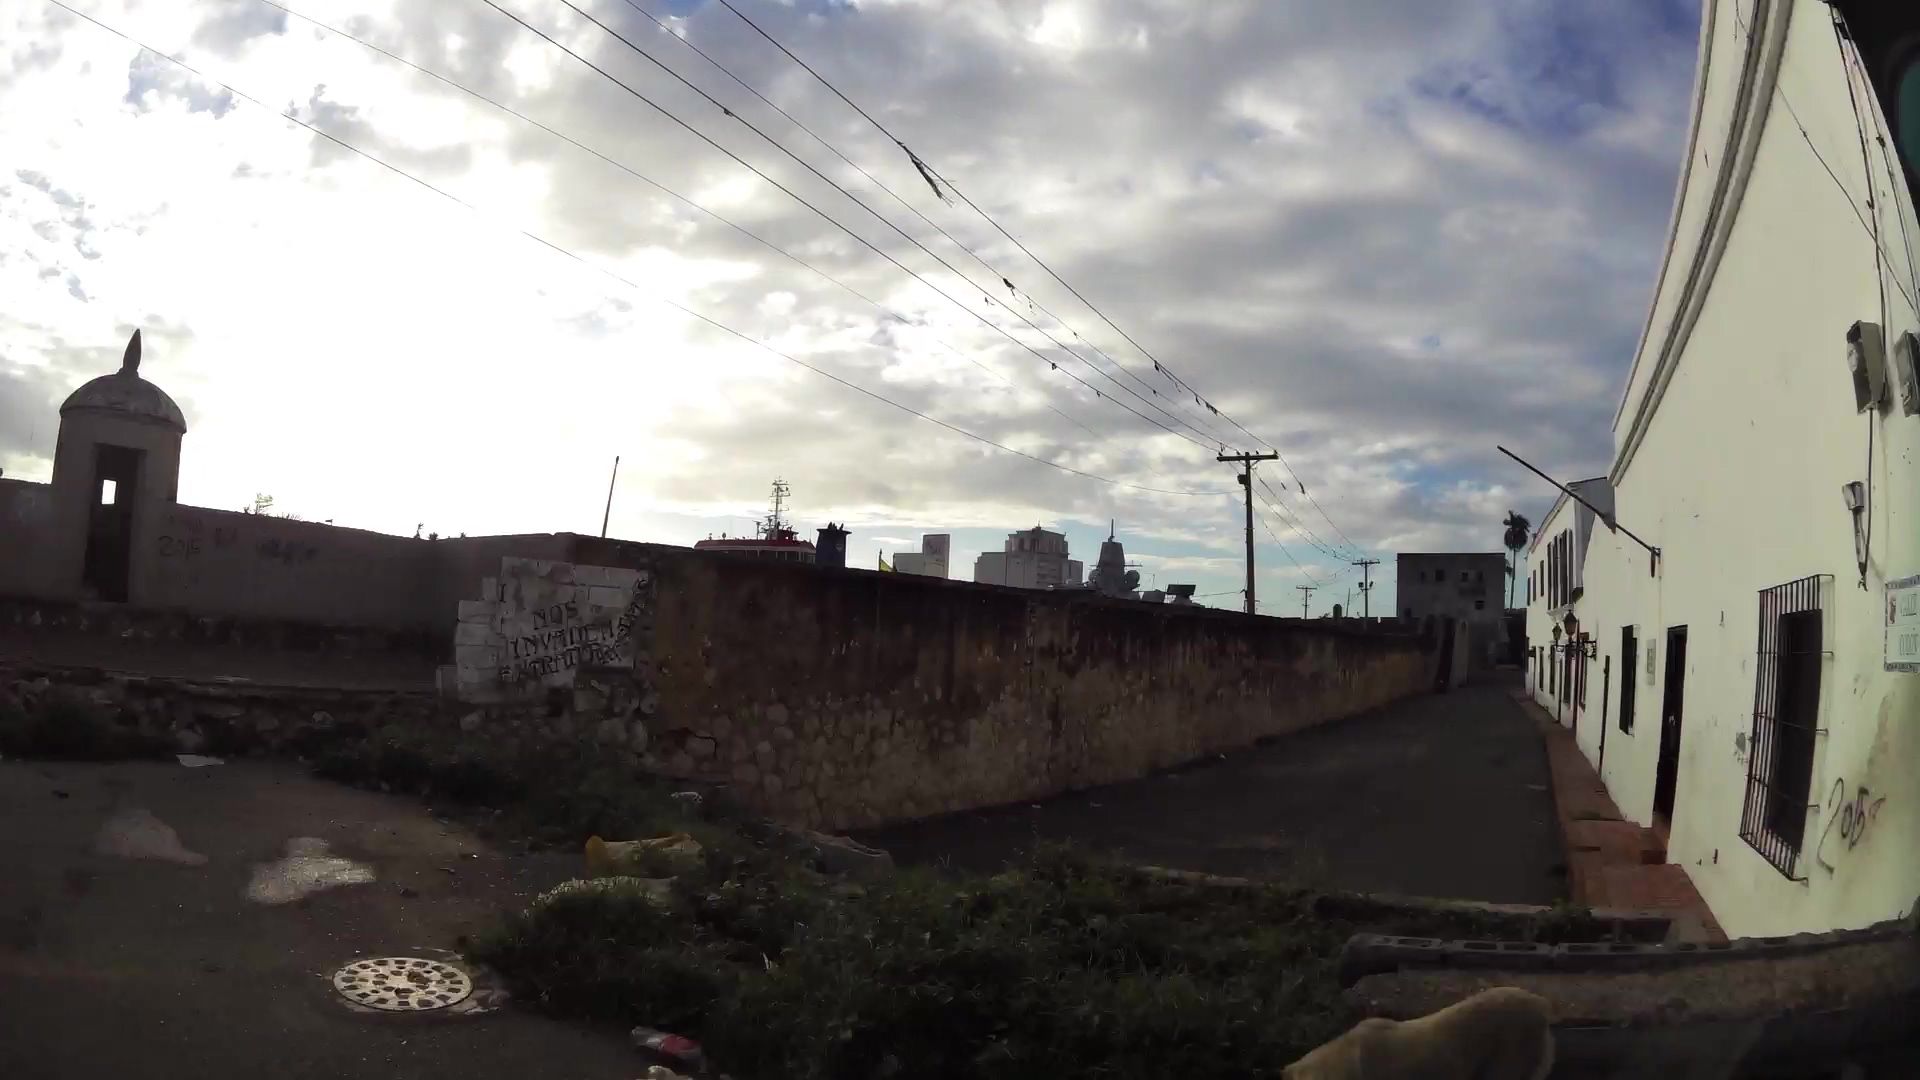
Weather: cloudy
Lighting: day
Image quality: good
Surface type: driving surface
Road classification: steps, footway, residential
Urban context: urban centre
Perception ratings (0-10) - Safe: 1.44, Lively: 1.39, Beautiful: 1.76, Boring: 5.19, Depressing: 4.98, Wealthy: 0.41